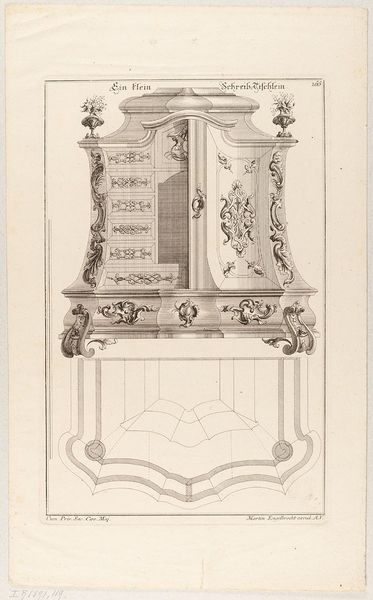
Titel: Grund- und Aufriss eines Schreibtisches
Künstler: Martin Engelbrecht
Standort: Hamburg
Institution: Museum für Kunst und Gewerbe Hamburg
Schlagwörter: skizze, tisch, tür, zeichen, zeichnung, gebäude, alt, barock, möbel, pflanzen, rokoko, rund, schrift, kommode, schrank, schreibtisch, spiegelbild, grafik, graphik, verzierung, fotografie, photographie, druckgraphik, schwarz-weiß, druckgrafik, stich, text, bleistift, kunst, schnitzerei, kunstgewerbe, wappen, biedermeier, laubwerk, blattwerk, kupferstich, kunsthandwerk, kanten, design, wanduhr, schreinerei, wölbung, mozart, barok, hausrat, bandelwerk, schell, reproduktionen, industriedesign, druckerzeugnisse, ornamentstich, vorlageblätter, zeichniss